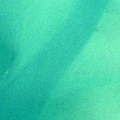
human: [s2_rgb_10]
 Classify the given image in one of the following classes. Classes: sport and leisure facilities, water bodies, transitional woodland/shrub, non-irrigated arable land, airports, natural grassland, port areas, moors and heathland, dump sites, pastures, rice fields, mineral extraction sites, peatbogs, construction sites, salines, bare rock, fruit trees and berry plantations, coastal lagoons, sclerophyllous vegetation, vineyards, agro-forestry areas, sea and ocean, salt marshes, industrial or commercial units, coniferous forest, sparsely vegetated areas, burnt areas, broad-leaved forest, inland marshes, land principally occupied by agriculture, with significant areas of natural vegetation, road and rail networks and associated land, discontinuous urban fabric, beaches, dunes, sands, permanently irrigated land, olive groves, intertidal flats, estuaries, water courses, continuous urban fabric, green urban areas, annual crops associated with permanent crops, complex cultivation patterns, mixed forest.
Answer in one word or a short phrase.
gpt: estuaries